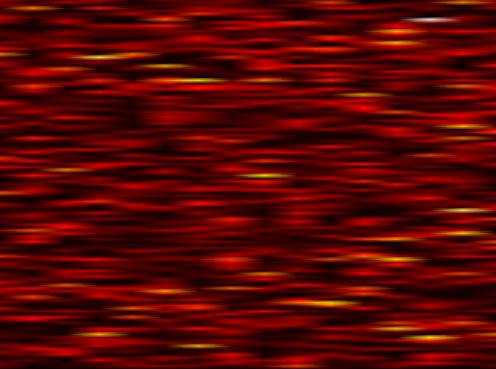
Label: FOFDM